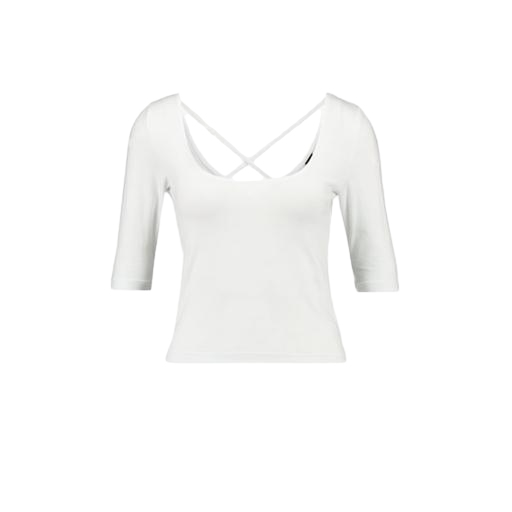
white three-quarter-sleeve top only macy, white three-quarter-sleeve scoop-neck t-shirt only macy, white open-back jersey top, white background